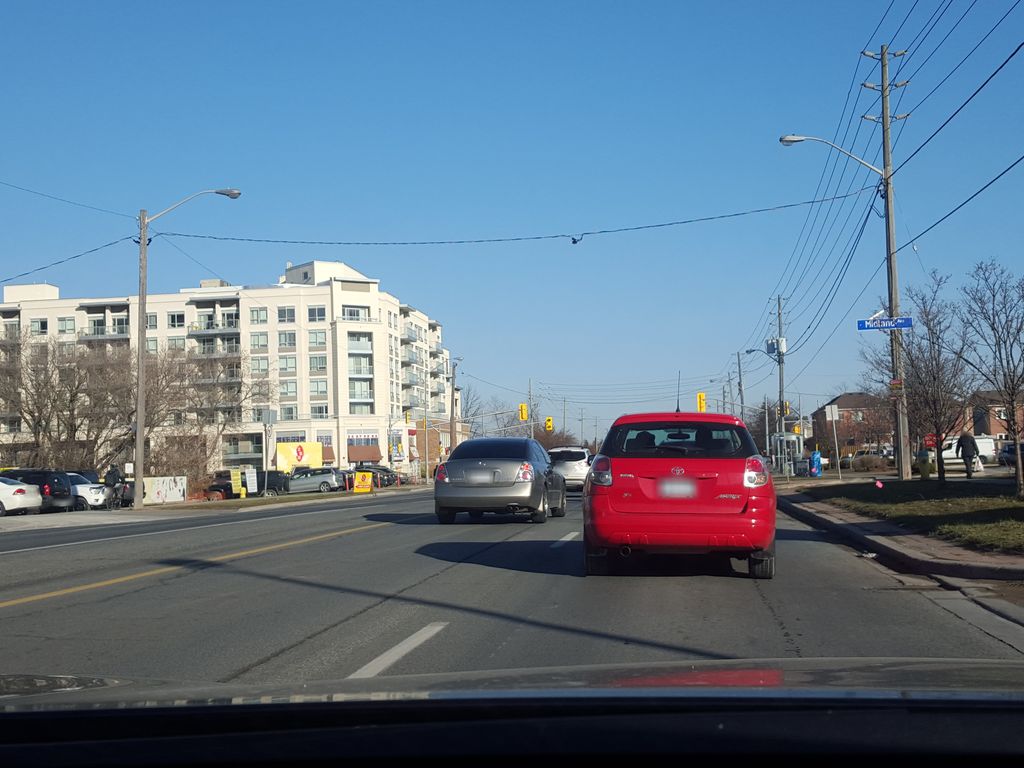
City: toronto